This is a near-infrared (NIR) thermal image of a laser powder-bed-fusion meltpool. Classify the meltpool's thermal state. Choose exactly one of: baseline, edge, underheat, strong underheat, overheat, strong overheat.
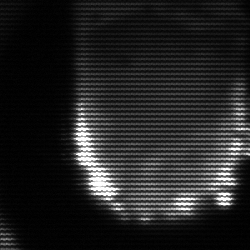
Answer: baseline